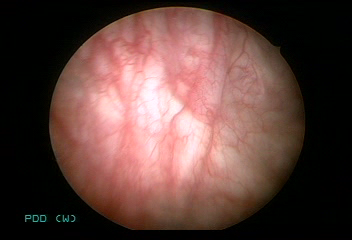
Modality: WLC
Class: Normal mucosa
Bladder cancer association: No